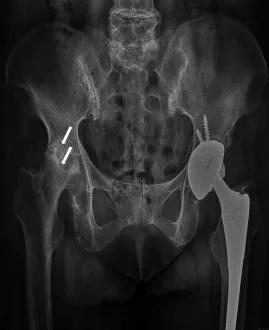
Preoperative X-rays of hip joints showed the density of the right femoral head was increased unevenly with rough joint surface and narrow joint space, the upper acetabulum edge was slightly hyperosteogenic, and the joint was in position after left artificial hip implantation. These features resemble as osteoarthritis (A).
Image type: radiology (x_ray)